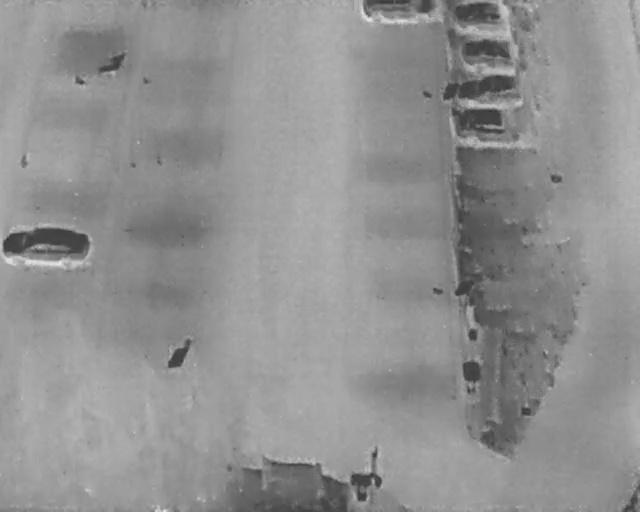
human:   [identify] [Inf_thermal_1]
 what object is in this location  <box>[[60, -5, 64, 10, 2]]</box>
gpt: <ref>1 medium car at the top</ref>

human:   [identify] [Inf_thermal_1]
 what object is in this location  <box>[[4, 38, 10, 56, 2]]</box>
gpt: <ref>1 large car at the left</ref>